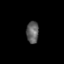
Tissue: skin
Cell type: Epithelial cells
Senescence score: 0.2724
Nuclear area (px): 264
Mean DAPI intensity: 96.485